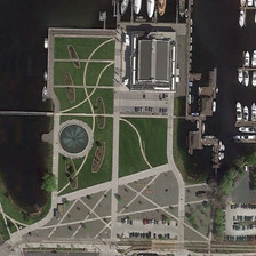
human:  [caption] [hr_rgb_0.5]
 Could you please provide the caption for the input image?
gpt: There are many white boats beside the square.

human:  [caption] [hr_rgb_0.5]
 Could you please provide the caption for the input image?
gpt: Many white ships are parked next to the square.

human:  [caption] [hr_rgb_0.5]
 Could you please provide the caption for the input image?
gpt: Next to the square is a huge lake.

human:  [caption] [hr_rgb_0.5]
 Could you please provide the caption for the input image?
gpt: There is a vast lake beside the square.

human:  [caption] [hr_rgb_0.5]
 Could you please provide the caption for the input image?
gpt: next to the square there is a large lake.